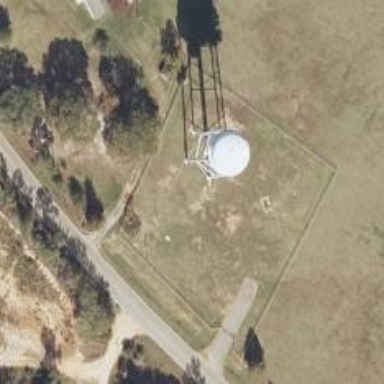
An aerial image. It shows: Water tower that is man-made.